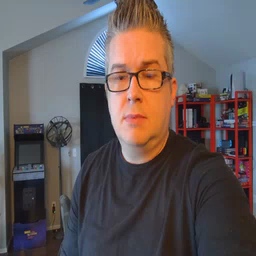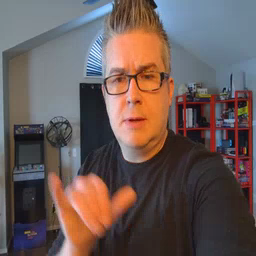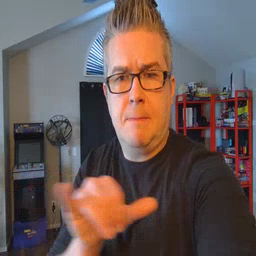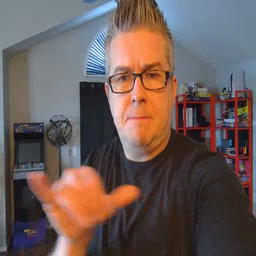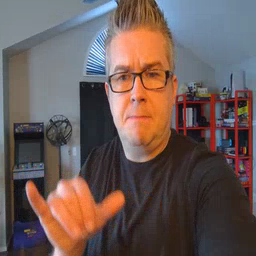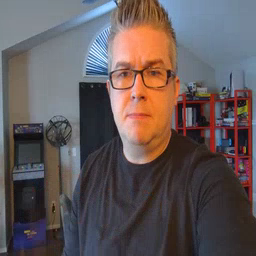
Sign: same